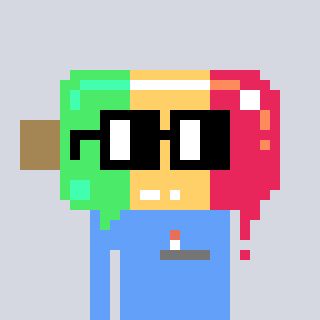
a pixel art character with square black glasses, a icepop-shaped head and a blue-colored body on a cool background